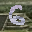
Label: 6